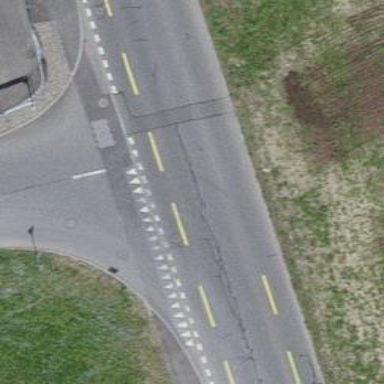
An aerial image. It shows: Road with "give way" sign.